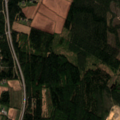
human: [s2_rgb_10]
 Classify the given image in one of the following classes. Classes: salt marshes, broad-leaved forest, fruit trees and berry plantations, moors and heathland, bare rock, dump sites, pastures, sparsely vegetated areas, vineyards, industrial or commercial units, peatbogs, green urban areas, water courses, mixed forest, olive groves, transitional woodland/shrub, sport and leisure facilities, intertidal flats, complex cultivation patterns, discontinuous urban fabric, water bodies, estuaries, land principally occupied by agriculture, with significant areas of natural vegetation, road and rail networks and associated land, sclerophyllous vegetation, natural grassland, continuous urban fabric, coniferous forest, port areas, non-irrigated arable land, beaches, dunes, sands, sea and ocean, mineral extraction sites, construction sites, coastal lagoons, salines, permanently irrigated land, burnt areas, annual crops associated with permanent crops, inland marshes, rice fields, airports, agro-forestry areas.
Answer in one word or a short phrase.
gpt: land principally occupied by agriculture, with significant areas of natural vegetation, coniferous forest, mixed forest, transitional woodland/shrub